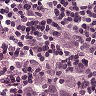
Metastatic tissue present: yes